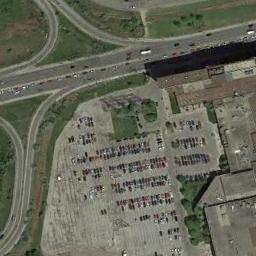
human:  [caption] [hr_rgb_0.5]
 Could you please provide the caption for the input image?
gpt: The parking lot has lots of cars arranged neatly in lines and some buildings are next to the parking lot .

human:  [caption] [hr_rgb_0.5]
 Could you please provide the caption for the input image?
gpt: The parking lot is full of cars next to the grass .

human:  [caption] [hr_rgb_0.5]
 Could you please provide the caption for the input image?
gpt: There is a white building by the parking lot .

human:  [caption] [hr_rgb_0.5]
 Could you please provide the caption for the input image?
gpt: Many cars of different styles are on the parking lot .

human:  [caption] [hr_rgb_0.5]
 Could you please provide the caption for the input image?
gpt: There are some green lawns beside the parking lot with many cars .